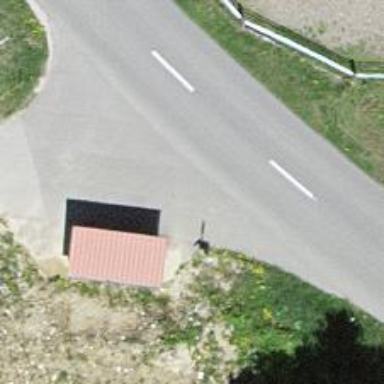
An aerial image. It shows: Bus stop with platform for public transport.